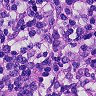
Metastatic tissue present: no